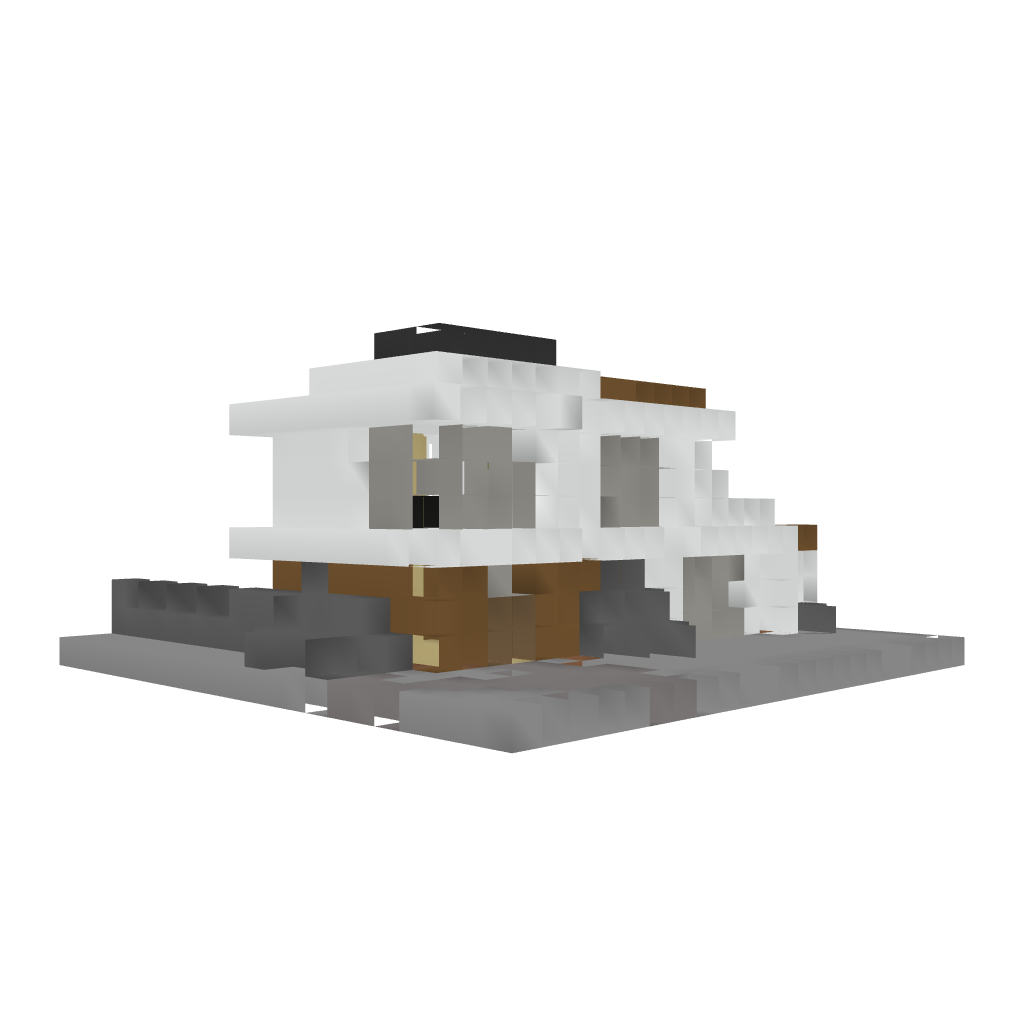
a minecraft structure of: Modern Style House #2 | 1.6.4